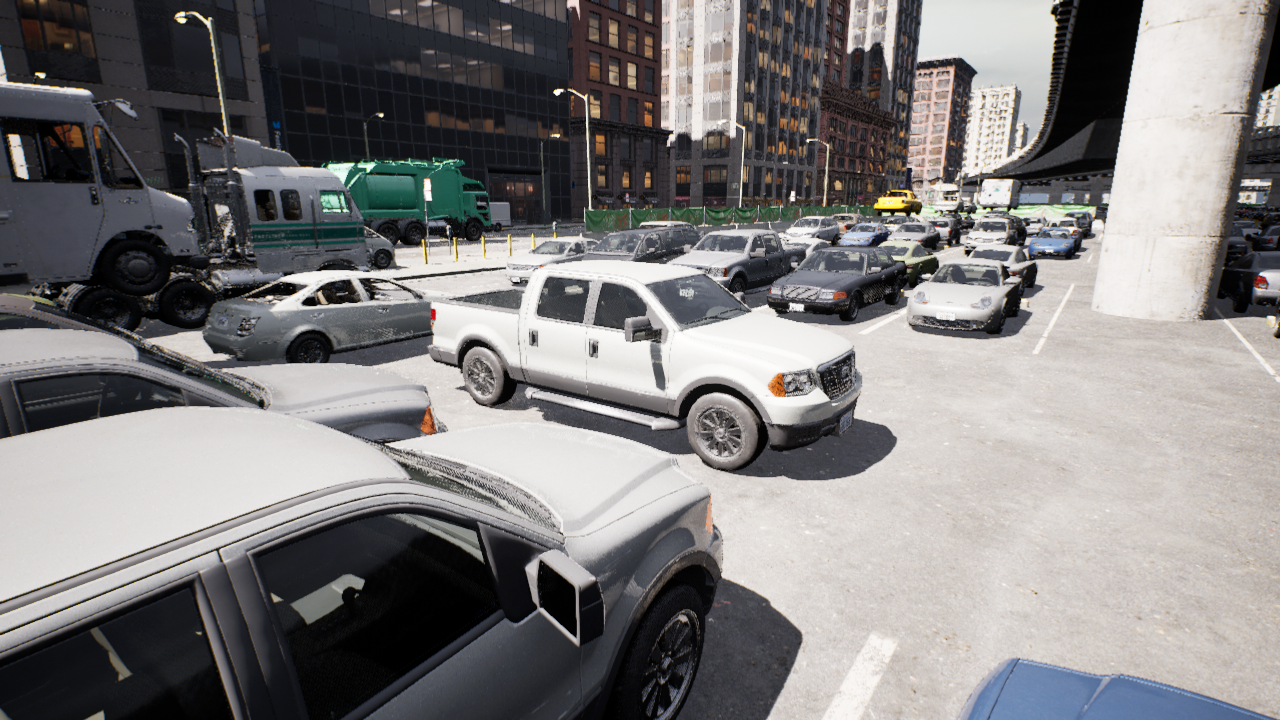
Venue: arterial
Lighting: clear day
Vehicle rig: pickup